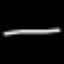
Label: line